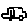
Label: car